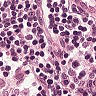
Metastatic tissue present: no